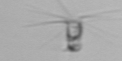
Label: Calciopappus